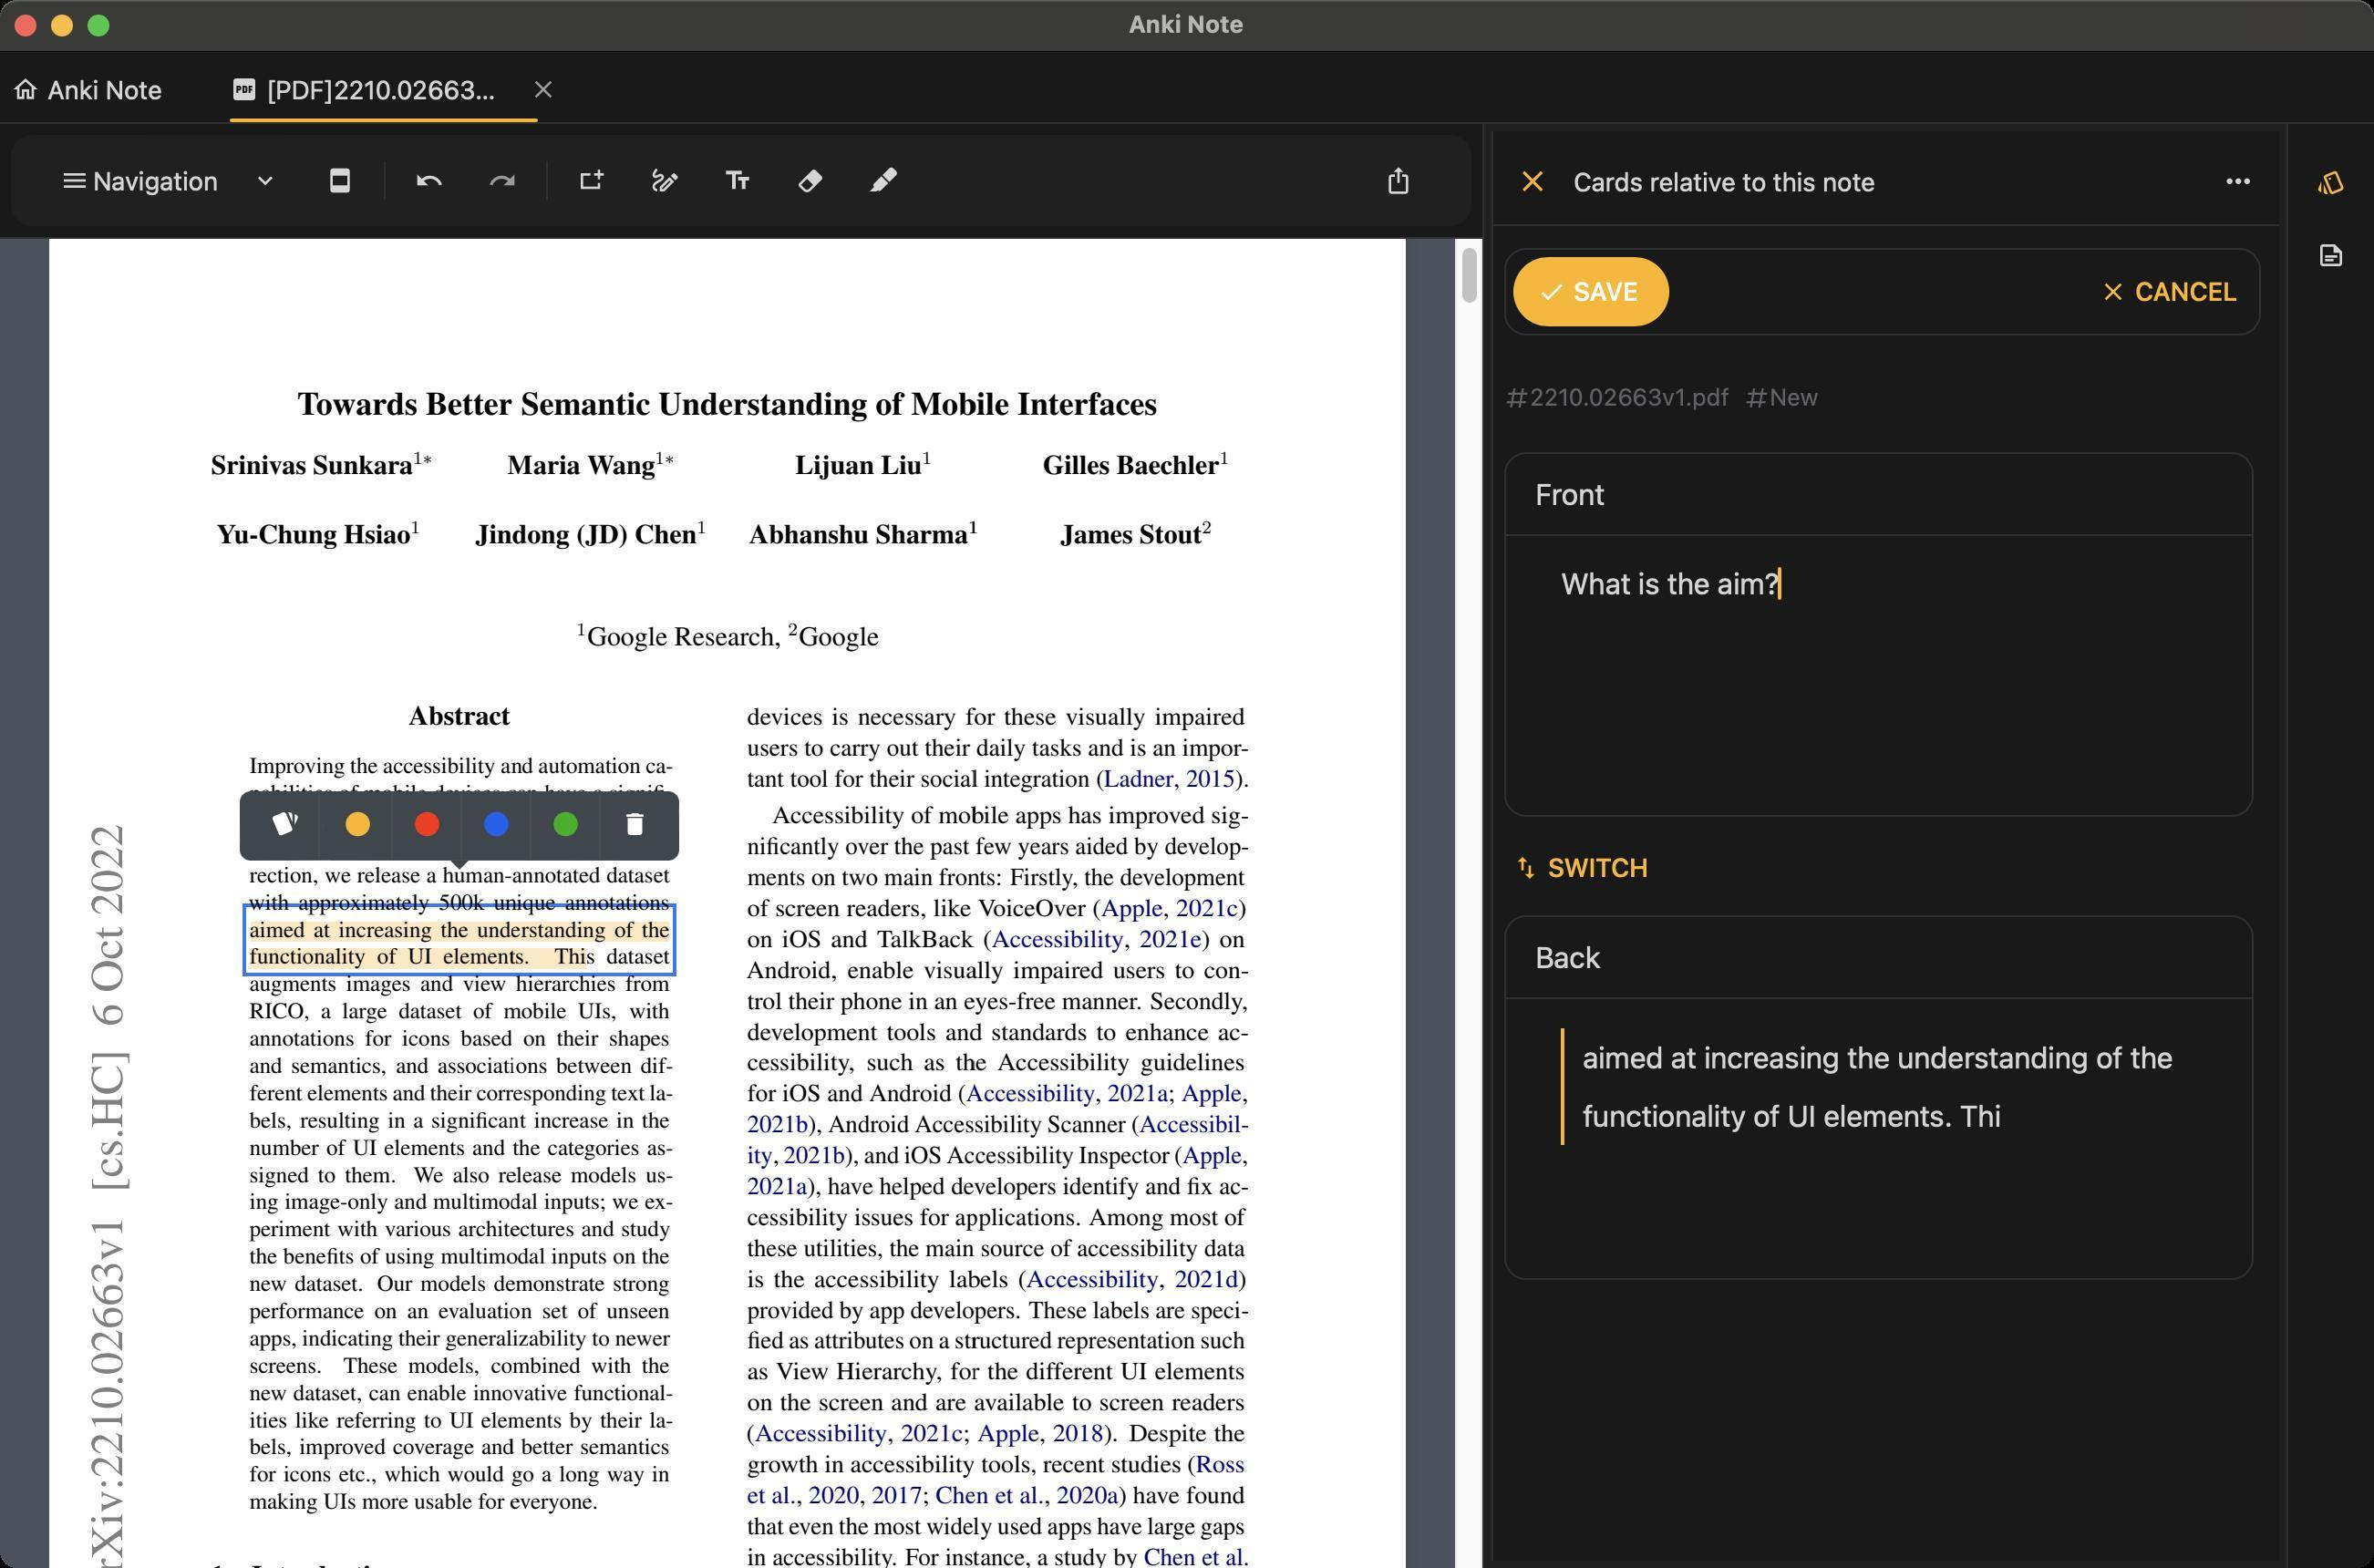
Accessibility tree:
{"name": "Anki_Note", "role": "AXWindow", "description": null, "role_description": "standard window", "value": null, "position": "233.00;83.00", "size": "1302;860", "children": [{"name": null, "role": "AXGroup", "description": null, "role_description": "group", "value": null, "position": "0.00;0.00", "size": "1302;860", "children": [{"name": null, "role": "AXGroup", "description": null, "role_description": "group", "value": null, "position": "0.00;28.00", "size": "1302;832", "children": [{"name": null, "role": "AXGroup", "description": null, "role_description": "group", "value": null, "position": "0.00;28.00", "size": "1302;832", "children": [{"name": "", "role": "AXScrollArea", "description": "", "role_description": "scroll area", "value": "", "position": "0.00;28.00", "size": "1302;832", "children": [{"name": "", "role": "AXWebArea", "description": "Tea Note", "role_description": "HTML content", "value": "", "position": "0.00;28.00", "size": "1302;832", "children": [{"name": "", "role": "AXStaticText", "description": "", "role_description": "text", "value": "home", "position": "6.00;41.00", "size": "16;16", "children": []}, {"name": "", "role": "AXGroup", "description": "", "role_description": "group", "value": "", "position": "26.00;38.00", "size": "63;22", "children": [{"name": "", "role": "AXStaticText", "description": "", "role_description": "text", "value": "Anki Note", "position": "26.00;40.00", "size": "63;18", "children": []}]}, {"name": "", "role": "AXGroup", "description": "", "role_description": "group", "value": "", "position": "6.00;65.00", "size": "97;2", "children": []}, {"name": "", "role": "AXStaticText", "description": "", "role_description": "text", "value": null, "position": "126.00;41.00", "size": "16;16", "children": []}, {"name": "", "role": "AXGroup", "description": "", "role_description": "group", "value": "", "position": "146.00;38.00", "size": "130;22", "children": [{"name": "", "role": "AXStaticText", "description": "", "role_description": "text", "value": "[PDF]2210.02663v1.pdf", "position": "146.00;40.00", "size": "125;18", "children": []}]}, {"name": "", "role": "AXGroup", "description": "", "role_description": "group", "value": "", "position": "282.00;31.00", "size": "32;36", "children": [{"name": "", "role": "AXStaticText", "description": "", "role_description": "text", "value": "close", "position": "290.00;41.00", "size": "16;16", "children": []}]}, {"name": "", "role": "AXGroup", "description": "", "role_description": "group", "value": "", "position": "126.00;65.00", "size": "169;2", "children": []}, {"name": "", "role": "AXStaticText", "description": "", "role_description": "text", "value": "menu", "position": "33.00;91.00", "size": "16;16", "children": []}, {"name": "", "role": "AXStaticText", "description": "", "role_description": "text", "value": "Navigation", "position": "51.00;90.00", "size": "69;18", "children": []}, {"name": "", "role": "AXStaticText", "description": "", "role_description": "text", "value": "expand_more", "position": "137.00;91.00", "size": "17;16", "children": []}, {"name": "", "role": "AXGroup", "description": "", "role_description": "group", "value": "", "position": "170.00;83.00", "size": "33;32", "children": [{"name": "", "role": "AXStaticText", "description": "", "role_description": "text", "value": null, "position": "178.00;91.00", "size": "17;16", "children": []}]}, {"name": "", "role": "AXStaticText", "description": "", "role_description": "text", "value": "|", "position": "209.00;90.00", "size": "4;18", "children": []}, {"name": "", "role": "AXStaticText", "description": "", "role_description": "text", "value": "undo", "position": "227.00;91.00", "size": "17;16", "children": []}, {"name": "", "role": "AXStaticText", "description": "", "role_description": "text", "value": "redo", "position": "267.00;91.00", "size": "17;16", "children": []}, {"name": "", "role": "AXStaticText", "description": "", "role_description": "text", "value": "|", "position": "298.00;90.00", "size": "4;18", "children": []}, {"name": "", "role": "AXStaticText", "description": "", "role_description": "text", "value": null, "position": "316.00;91.00", "size": "17;16", "children": []}, {"name": "", "role": "AXStaticText", "description": "", "role_description": "text", "value": "draw", "position": "356.00;91.00", "size": "17;16", "children": []}, {"name": "", "role": "AXStaticText", "description": "", "role_description": "text", "value": "text_fields", "position": "396.00;91.00", "size": "17;16", "children": []}, {"name": "", "role": "AXStaticText", "description": "", "role_description": "text", "value": null, "position": "436.00;91.00", "size": "17;16", "children": []}, {"name": "", "role": "AXStaticText", "description": "", "role_description": "text", "value": null, "position": "476.00;91.00", "size": "17;16", "children": []}, {"name": "", "role": "AXGroup", "description": "", "role_description": "group", "value": "", "position": "751.00;83.00", "size": "32;32", "children": [{"name": "", "role": "AXStaticText", "description": "", "role_description": "text", "value": null, "position": "759.00;91.00", "size": "16;16", "children": []}]}, {"name": "", "role": "AXScrollArea", "description": "", "role_description": "scroll area", "value": "", "position": "0.00;131.00", "size": "813;729", "children": [{"name": "", "role": "AXWebArea", "description": "PSPDFKit", "role_description": "HTML content", "value": "", "position": "0.00;131.00", "size": "813;729", "children": [{"name": "", "role": "AXGroup", "description": "", "role_description": "Document viewport", "value": "", "position": "0.00;131.00", "size": "813;729", "children": [{"name": "", "role": "AXGroup", "description": "", "role_description": "group", "value": "", "position": "54.00;138.00", "size": "744;6439", "children": [{"name": "", "role": "AXGroup", "description": "", "role_description": "group", "value": "", "position": "27.00;118.00", "size": "771;1073", "children": [{"name": "", "role": "AXGroup", "description": "Page 1", "role_description": "group", "value": "", "position": "27.00;118.00", "size": "744;1053", "children": []}, {"name": "", "role": "AXGroup", "description": "", "role_description": "group", "value": "", "position": "60.00;143.00", "size": "745;1052", "children": []}, {"name": "", "role": "AXGroup", "description": "", "role_description": "group", "value": "", "position": "40.00;128.00", "size": "492;637", "children": []}, {"name": "", "role": "AXGroup", "description": "", "role_description": "group", "value": "", "position": "0.00;131.00", "size": "0;0", "children": []}, {"name": "", "role": "AXStaticText", "description": "", "role_description": "text", "value": "Towards Better Semantic Understanding of Mobile Interfaces Srinivas Sunkara1∗ Maria Wang1∗ Lijuan Liu1 Gilles Baechler1 Yu-Chung Hsiao1 Jindong (JD) Chen1 Abhanshu Sharma1 James Stout2 1Google Research, 2Google Abstract Improving the accessibility and automation ca- pabilities of mobile devices can have a signifi- cant positive impact on the daily lives of count- less users. To stimulate research in this di- rection, we release a human-annotated dataset with approximately 500k unique annotations aimed at increasing the understanding of the functionality of UI elements. This dataset augments images and view hierarchies from RICO, a large dataset of mobile UIs, with annotations for icons based on their shapes and semantics, and associations between dif- ferent elements and their corresponding text la- bels, resulting in a significant increase in the number of UI elements and the categories as- signed to them. We also release models us- ing image-only and multimodal inputs; we ex- periment with various architectures and study the benefits of using multimodal inputs on the new dataset. Our models demonstrate strong performance on an evaluation set of unseen apps, indicating their generalizability to newer screens. These models, combined with the new dataset, can enable innovative functional- ities like referring to UI elements by their la- bels, improved coverage and better semantics for icons etc., which would go a long way in making UIs more usable for everyone. 1 Introduction Mobile devices like phones and tablets have be- come ubiquitous and indispensable to carry out our daily activities. It is not an exaggeration to say that usage of mobile devices is becoming a re- quirement for full participation in society. Recent reports from the WHO and others (Organization, 2021; Peter Ackland and Bourne, 2017) estimate that around 2.2 billion people across the world have some form of vision impairment, out of which 36 million people are blind. Accessibility of mobile *Equal contribution, correspondence: {srini- vasksun,mariawang}@google.com devices is necessary for these visually impaired users to carry out their daily tasks and is an impor- tant tool for their social integration (Ladner, 2015). Accessibility of mobile apps has improved sig- nificantly over the past few years aided by develop- ments on two main fronts: Firstly, the development of screen readers, like VoiceOver (Apple, 2021c) on iOS and TalkBack (Accessibility, 2021e) on Android, enable visually impaired users to con- trol their phone in an eyes-free manner. Secondly, development tools and standards to enhance ac- cessibility, such as the Accessibility guidelines for iOS and Android (Accessibility, 2021a; Apple, 2021b), Android Accessibility Scanner (Accessibil- ity, 2021b), and iOS Accessibility Inspector (Apple, 2021a), have helped developers identify and fix ac- cessibility issues for applications. Among most of these utilities, the main source of accessibility data is the accessibility labels (Accessibility, 2021d) provided by app developers. These labels are speci- fied as attributes on a structured representation such as View Hierarchy, for the different UI elements on the screen and are available to screen readers (Accessibility, 2021c; Apple, 2018). Despite the growth in accessibility tools, recent studies (Ross et al., 2020, 2017; Chen et al., 2020a) have found that even the most widely used apps have large gaps in accessibility. For instance, a study by Chen et al. (2020a) of more than 7k apps and 279k screens re- vealed that around 77% of the apps and 60% of the screens had at least one element without explicit labels. Similarly, Ross et al. (2020) found that, in a population of 10k apps, 53% of the Image Button elements were missing labels. In this paper, we attempt to encourage further research into improving mobile device accessibil- ity and increasing device automation by releasing an enhanced version of the RICO dataset (Deka et al., 2017) with high-quality human annotations aimed at semantic understanding of various UI el- ements. Firstly, following a study by Ross et al. arXiv:2210.02663v1 [cs.HC] 6 Oct 2022", "position": "27.00;118.00", "size": "930;1316", "children": []}, {"name": "", "role": "AXGroup", "description": "", "role_description": "group", "value": "", "position": "164.00;519.00", "size": "230;33", "children": [{"name": "", "role": "AXButton", "description": "Annotation: Text Highlight", "role_description": "button", "value": "", "position": "137.00;499.00", "size": "258;53", "children": []}]}, {"name": "", "role": "AXGroup", "description": "", "role_description": "group", "value": "", "position": "0.00;131.00", "size": "0;0", "children": []}, {"name": "", "role": "AXGroup", "description": "", "role_description": "group", "value": "", "position": "340.00;989.00", "size": "75;15", "children": [{"name": "", "role": "AXGroup", "description": "", "role_description": "group", "value": "", "position": "340.00;988.00", "size": "76;16", "children": [{"name": "", "role": "AXLink", "description": "#page=10", "role_description": "link", "value": "", "position": "313.00;968.00", "size": "76;16", "children": []}]}]}, {"name": "", "role": "AXGroup", "description": "", "role_description": "group", "value": "", "position": "141.00;1006.00", "size": "31;14", "children": [{"name": "", "role": "AXGroup", "description": "", "role_description": "group", "value": "", "position": "141.00;1005.00", "size": "31;15", "children": [{"name": "", "role": "AXLink", "description": "#page=10", "role_description": "link", "value": "", "position": "114.00;985.00", "size": "31;15", "children": []}]}]}, {"name": "", "role": "AXGroup", "description": "", "role_description": "group", "value": "", "position": "176.00;1006.00", "size": "151;14", "children": [{"name": "", "role": "AXGroup", "description": "", "role_description": "group", "value": "", "position": "176.00;1005.00", "size": "152;15", "children": [{"name": "", "role": "AXLink", "description": "#page=10", "role_description": "link", "value": "", "position": "149.00;985.00", "size": "152;15", "children": []}]}]}, {"name": "", "role": "AXGroup", "description": "", "role_description": "group", "value": "", "position": "331.00;1006.00", "size": "31;14", "children": [{"name": "", "role": "AXGroup", "description": "", "role_description": "group", "value": "", "position": "331.00;1005.00", "size": "32;15", "children": [{"name": "", "role": "AXLink", "description": "#page=10", "role_description": "link", "value": "", "position": "304.00;985.00", "size": "32;15", "children": []}]}]}, {"name": "", "role": "AXGroup", "description": "", "role_description": "group", "value": "", "position": "631.00;441.00", "size": "41;15", "children": [{"name": "", "role": "AXGroup", "description": "", "role_description": "group", "value": "", "position": "631.00;440.00", "size": "41;16", "children": [{"name": "", "role": "AXLink", "description": "#page=9", "role_description": "link", "value": "", "position": "604.00;420.00", "size": "41;16", "children": []}]}]}, {"name": "", "role": "AXGroup", "description": "", "role_description": "group", "value": "", "position": "676.00;441.00", "size": "30;15", "children": [{"name": "", "role": "AXGroup", "description": "", "role_description": "group", "value": "", "position": "675.00;440.00", "size": "31;16", "children": [{"name": "", "role": "AXLink", "description": "#page=9", "role_description": "link", "value": "", "position": "648.00;420.00", "size": "31;16", "children": []}]}]}, {"name": "", "role": "AXGroup", "description": "", "role_description": "group", "value": "", "position": "629.00;512.00", "size": "37;15", "children": [{"name": "", "role": "AXGroup", "description": "", "role_description": "group", "value": "", "position": "629.00;512.00", "size": "37;15", "children": [{"name": "", "role": "AXLink", "description": "#page=8", "role_description": "link", "value": "", "position": "602.00;492.00", "size": "37;15", "children": []}]}]}, {"name": "", "role": "AXGroup", "description": "", "role_description": "group", "value": "", "position": "670.00;512.00", "size": "37;15", "children": [{"name": "", "role": "AXGroup", "description": "", "role_description": "group", "value": "", "position": "670.00;512.00", "size": "38;15", "children": [{"name": "", "role": "AXLink", "description": "#page=8", "role_description": "link", "value": "", "position": "643.00;492.00", "size": "38;15", "children": []}]}]}, {"name": "", "role": "AXGroup", "description": "", "role_description": "group", "value": "", "position": "569.00;529.00", "size": "76;15", "children": [{"name": "", "role": "AXGroup", "description": "", "role_description": "group", "value": "", "position": "569.00;528.00", "size": "76;16", "children": [{"name": "", "role": "AXLink", "description": "#page=8", "role_description": "link", "value": "", "position": "542.00;508.00", "size": "76;16", "children": []}]}]}, {"name": "", "role": "AXGroup", "description": "", "role_description": "group", "value": "", "position": "650.00;529.00", "size": "37;15", "children": [{"name": "", "role": "AXGroup", "description": "", "role_description": "group", "value": "", "position": "650.00;528.00", "size": "38;16", "children": [{"name": "", "role": "AXLink", "description": "#page=8", "role_description": "link", "value": "", "position": "623.00;508.00", "size": "38;16", "children": []}]}]}, {"name": "", "role": "AXGroup", "description": "", "role_description": "group", "value": "", "position": "555.00;613.00", "size": "74;16", "children": [{"name": "", "role": "AXGroup", "description": "", "role_description": "group", "value": "", "position": "555.00;613.00", "size": "74;16", "children": [{"name": "", "role": "AXLink", "description": "#page=8", "role_description": "link", "value": "", "position": "528.00;593.00", "size": "74;16", "children": []}]}]}, {"name": "", "role": "AXGroup", "description": "", "role_description": "group", "value": "", "position": "633.00;613.00", "size": "36;16", "children": [{"name": "", "role": "AXGroup", "description": "", "role_description": "group", "value": "", "position": "633.00;613.00", "size": "36;16", "children": [{"name": "", "role": "AXLink", "description": "#page=8", "role_description": "link", "value": "", "position": "606.00;593.00", "size": "36;16", "children": []}]}]}, {"name": "", "role": "AXGroup", "description": "", "role_description": "group", "value": "", "position": "673.00;613.00", "size": "36;16", "children": [{"name": "", "role": "AXGroup", "description": "", "role_description": "group", "value": "", "position": "673.00;613.00", "size": "36;16", "children": [{"name": "", "role": "AXLink", "description": "#page=8", "role_description": "link", "value": "", "position": "646.00;593.00", "size": "36;16", "children": []}]}]}, {"name": "", "role": "AXGroup", "description": "", "role_description": "group", "value": "", "position": "435.00;630.00", "size": "37;16", "children": [{"name": "", "role": "AXGroup", "description": "", "role_description": "group", "value": "", "position": "435.00;630.00", "size": "37;16", "children": [{"name": "", "role": "AXLink", "description": "#page=8", "role_description": "link", "value": "", "position": "408.00;610.00", "size": "37;16", "children": []}]}]}, {"name": "", "role": "AXGroup", "description": "", "role_description": "group", "value": "", "position": "650.00;630.00", "size": "61;16", "children": [{"name": "", "role": "AXGroup", "description": "", "role_description": "group", "value": "", "position": "650.00;630.00", "size": "61;16", "children": [{"name": "", "role": "AXLink", "description": "#page=8", "role_description": "link", "value": "", "position": "623.00;610.00", "size": "61;16", "children": []}]}]}, {"name": "", "role": "AXGroup", "description": "", "role_description": "group", "value": "", "position": "435.00;647.00", "size": "17;15", "children": [{"name": "", "role": "AXGroup", "description": "", "role_description": "group", "value": "", "position": "435.00;647.00", "size": "17;15", "children": [{"name": "", "role": "AXLink", "description": "#page=8", "role_description": "link", "value": "", "position": "408.00;627.00", "size": "17;15", "children": []}]}]}, {"name": "", "role": "AXGroup", "description": "", "role_description": "group", "value": "", "position": "455.00;647.00", "size": "37;15", "children": [{"name": "", "role": "AXGroup", "description": "", "role_description": "group", "value": "", "position": "455.00;647.00", "size": "37;15", "children": [{"name": "", "role": "AXLink", "description": "#page=8", "role_description": "link", "value": "", "position": "428.00;627.00", "size": "37;15", "children": []}]}]}, {"name": "", "role": "AXGroup", "description": "", "role_description": "group", "value": "", "position": "674.00;647.00", "size": "35;15", "children": [{"name": "", "role": "AXGroup", "description": "", "role_description": "group", "value": "", "position": "673.00;647.00", "size": "36;15", "children": [{"name": "", "role": "AXLink", "description": "#page=8", "role_description": "link", "value": "", "position": "646.00;627.00", "size": "36;15", "children": []}]}]}, {"name": "", "role": "AXGroup", "description": "", "role_description": "group", "value": "", "position": "435.00;664.00", "size": "36;15", "children": [{"name": "", "role": "AXGroup", "description": "", "role_description": "group", "value": "", "position": "435.00;664.00", "size": "36;15", "children": [{"name": "", "role": "AXLink", "description": "#page=8", "role_description": "link", "value": "", "position": "408.00;644.00", "size": "36;15", "children": []}]}]}, {"name": "", "role": "AXGroup", "description": "", "role_description": "group", "value": "", "position": "588.00;715.00", "size": "76;15", "children": [{"name": "", "role": "AXGroup", "description": "", "role_description": "group", "value": "", "position": "588.00;715.00", "size": "76;15", "children": [{"name": "", "role": "AXLink", "description": "#page=8", "role_description": "link", "value": "", "position": "561.00;695.00", "size": "76;15", "children": []}]}]}, {"name": "", "role": "AXGroup", "description": "", "role_description": "group", "value": "", "position": "670.00;715.00", "size": "37;15", "children": [{"name": "", "role": "AXGroup", "description": "", "role_description": "group", "value": "", "position": "669.00;715.00", "size": "39;15", "children": [{"name": "", "role": "AXLink", "description": "#page=8", "role_description": "link", "value": "", "position": "642.00;695.00", "size": "39;15", "children": []}]}]}, {"name": "", "role": "AXGroup", "description": "", "role_description": "group", "value": "", "position": "439.00;800.00", "size": "76;15", "children": [{"name": "", "role": "AXGroup", "description": "", "role_description": "group", "value": "", "position": "439.00;799.00", "size": "76;16", "children": [{"name": "", "role": "AXLink", "description": "#page=8", "role_description": "link", "value": "", "position": "412.00;779.00", "size": "76;16", "children": []}]}]}, {"name": "", "role": "AXGroup", "description": "", "role_description": "group", "value": "", "position": "519.00;800.00", "size": "37;15", "children": [{"name": "", "role": "AXGroup", "description": "", "role_description": "group", "value": "", "position": "519.00;799.00", "size": "38;16", "children": [{"name": "", "role": "AXLink", "description": "#page=8", "role_description": "link", "value": "", "position": "492.00;779.00", "size": "38;16", "children": []}]}]}, {"name": "", "role": "AXGroup", "description": "", "role_description": "group", "value": "", "position": "561.00;800.00", "size": "37;15", "children": [{"name": "", "role": "AXGroup", "description": "", "role_description": "group", "value": "", "position": "561.00;799.00", "size": "38;16", "children": [{"name": "", "role": "AXLink", "description": "#page=8", "role_description": "link", "value": "", "position": "534.00;779.00", "size": "38;16", "children": []}]}]}, {"name": "", "role": "AXGroup", "description": "", "role_description": "group", "value": "", "position": "603.00;800.00", "size": "31;15", "children": [{"name": "", "role": "AXGroup", "description": "", "role_description": "group", "value": "", "position": "602.00;799.00", "size": "32;16", "children": [{"name": "", "role": "AXLink", "description": "#page=8", "role_description": "link", "value": "", "position": "575.00;779.00", "size": "32;16", "children": []}]}]}, {"name": "", "role": "AXGroup", "description": "", "role_description": "group", "value": "", "position": "681.00;817.00", "size": "30;15", "children": [{"name": "", "role": "AXGroup", "description": "", "role_description": "group", "value": "", "position": "681.00;816.00", "size": "30;16", "children": [{"name": "", "role": "AXLink", "description": "#page=10", "role_description": "link", "value": "", "position": "654.00;796.00", "size": "30;16", "children": []}]}]}, {"name": "", "role": "AXGroup", "description": "", "role_description": "group", "value": "", "position": "435.00;834.00", "size": "30;14", "children": [{"name": "", "role": "AXGroup", "description": "", "role_description": "group", "value": "", "position": "435.00;833.00", "size": "30;15", "children": [{"name": "", "role": "AXLink", "description": "#page=10", "role_description": "link", "value": "", "position": "408.00;813.00", "size": "30;15", "children": []}]}]}, {"name": "", "role": "AXGroup", "description": "", "role_description": "group", "value": "", "position": "469.00;834.00", "size": "31;14", "children": [{"name": "", "role": "AXGroup", "description": "", "role_description": "group", "value": "", "position": "469.00;833.00", "size": "31;15", "children": [{"name": "", "role": "AXLink", "description": "#page=10", "role_description": "link", "value": "", "position": "442.00;813.00", "size": "31;15", "children": []}]}]}, {"name": "", "role": "AXGroup", "description": "", "role_description": "group", "value": "", "position": "503.00;834.00", "size": "31;14", "children": [{"name": "", "role": "AXGroup", "description": "", "role_description": "group", "value": "", "position": "503.00;833.00", "size": "31;15", "children": [{"name": "", "role": "AXLink", "description": "#page=10", "role_description": "link", "value": "", "position": "476.00;813.00", "size": "31;15", "children": []}]}]}, {"name": "", "role": "AXGroup", "description": "", "role_description": "group", "value": "", "position": "538.00;834.00", "size": "63;14", "children": [{"name": "", "role": "AXGroup", "description": "", "role_description": "group", "value": "", "position": "538.00;833.00", "size": "63;15", "children": [{"name": "", "role": "AXLink", "description": "#page=8", "role_description": "link", "value": "", "position": "511.00;813.00", "size": "63;15", "children": []}]}]}, {"name": "", "role": "AXGroup", "description": "", "role_description": "group", "value": "", "position": "605.00;834.00", "size": "37;14", "children": [{"name": "", "role": "AXGroup", "description": "", "role_description": "group", "value": "", "position": "605.00;833.00", "size": "37;15", "children": [{"name": "", "role": "AXLink", "description": "#page=8", "role_description": "link", "value": "", "position": "578.00;813.00", "size": "37;15", "children": []}]}]}, {"name": "", "role": "AXGroup", "description": "", "role_description": "group", "value": "", "position": "653.00;867.00", "size": "60;16", "children": [{"name": "", "role": "AXGroup", "description": "", "role_description": "group", "value": "", "position": "652.00;867.00", "size": "61;16", "children": [{"name": "", "role": "AXLink", "description": "#page=8", "role_description": "link", "value": "", "position": "625.00;847.00", "size": "61;16", "children": []}]}]}, {"name": "", "role": "AXGroup", "description": "", "role_description": "group", "value": "", "position": "439.00;884.00", "size": "36;16", "children": [{"name": "", "role": "AXGroup", "description": "", "role_description": "group", "value": "", "position": "439.00;884.00", "size": "36;16", "children": [{"name": "", "role": "AXLink", "description": "#page=8", "role_description": "link", "value": "", "position": "412.00;864.00", "size": "36;16", "children": []}]}]}, {"name": "", "role": "AXGroup", "description": "", "role_description": "group", "value": "", "position": "529.00;935.00", "size": "59;15", "children": [{"name": "", "role": "AXGroup", "description": "", "role_description": "group", "value": "", "position": "529.00;935.00", "size": "59;15", "children": [{"name": "", "role": "AXLink", "description": "#page=10", "role_description": "link", "value": "", "position": "502.00;915.00", "size": "59;15", "children": []}]}]}, {"name": "", "role": "AXGroup", "description": "", "role_description": "group", "value": "", "position": "593.00;935.00", "size": "29;15", "children": [{"name": "", "role": "AXGroup", "description": "", "role_description": "group", "value": "", "position": "592.00;935.00", "size": "30;15", "children": [{"name": "", "role": "AXLink", "description": "#page=10", "role_description": "link", "value": "", "position": "565.00;915.00", "size": "30;15", "children": []}]}]}, {"name": "", "role": "AXGroup", "description": "", "role_description": "group", "value": "", "position": "679.00;1040.00", "size": "32;15", "children": [{"name": "", "role": "AXGroup", "description": "", "role_description": "group", "value": "", "position": "678.00;1040.00", "size": "33;15", "children": [{"name": "", "role": "AXLink", "description": "#page=8", "role_description": "link", "value": "", "position": "651.00;1020.00", "size": "33;15", "children": []}]}]}, {"name": "", "role": "AXGroup", "description": "", "role_description": "group", "value": "", "position": "435.00;1057.00", "size": "30;15", "children": [{"name": "", "role": "AXGroup", "description": "", "role_description": "group", "value": "", "position": "435.00;1057.00", "size": "30;15", "children": [{"name": "", "role": "AXLink", "description": "#page=8", "role_description": "link", "value": "", "position": "408.00;1037.00", "size": "30;15", "children": []}]}]}, {"name": "", "role": "AXGroup", "description": "", "role_description": "group", "value": "", "position": "469.00;1057.00", "size": "30;15", "children": [{"name": "", "role": "AXGroup", "description": "", "role_description": "group", "value": "", "position": "469.00;1057.00", "size": "31;15", "children": [{"name": "", "role": "AXLink", "description": "#page=8", "role_description": "link", "value": "", "position": "442.00;1037.00", "size": "31;15", "children": []}]}]}, {"name": "", "role": "AXGroup", "description": "", "role_description": "group", "value": "", "position": "651.00;1091.00", "size": "62;15", "children": [{"name": "", "role": "AXGroup", "description": "", "role_description": "group", "value": "", "position": "651.00;1091.00", "size": "63;15", "children": [{"name": "", "role": "AXLink", "description": "#page=10", "role_description": "link", "value": "", "position": "624.00;1071.00", "size": "63;15", "children": []}]}]}]}, {"name": "", "role": "AXGroup", "description": "", "role_description": "group", "value": "", "position": "27.00;1195.00", "size": "771;1073", "children": [{"name": "", "role": "AXGroup", "description": "Page 2", "role_description": "group", "value": "", "position": "27.00;1195.00", "size": "744;1053", "children": []}, {"name": "", "role": "AXGroup", "description": "", "role_description": "group", "value": "", "position": "60.00;1220.00", "size": "745;1052", "children": []}]}, {"name": "", "role": "AXGroup", "description": "", "role_description": "group", "value": "", "position": "27.00;2272.00", "size": "771;1074", "children": [{"name": "", "role": "AXGroup", "description": "Page 3", "role_description": "group", "value": "", "position": "27.00;2272.00", "size": "744;1054", "children": []}, {"name": "", "role": "AXGroup", "description": "", "role_description": "group", "value": "", "position": "60.00;2297.00", "size": "745;1052", "children": []}]}, {"name": "", "role": "AXGroup", "description": "", "role_description": "group", "value": "", "position": "27.00;3350.00", "size": "771;1073", "children": [{"name": "", "role": "AXGroup", "description": "Page 4", "role_description": "group", "value": "", "position": "27.00;3350.00", "size": "744;1053", "children": []}, {"name": "", "role": "AXGroup", "description": "", "role_description": "group", "value": "", "position": "60.00;3375.00", "size": "745;1052", "children": []}]}, {"name": "", "role": "AXGroup", "description": "", "role_description": "group", "value": "", "position": "27.00;4427.00", "size": "771;1073", "children": [{"name": "", "role": "AXGroup", "description": "Page 5", "role_description": "group", "value": "", "position": "27.00;4427.00", "size": "744;1053", "children": []}, {"name": "", "role": "AXGroup", "description": "", "role_description": "group", "value": "", "position": "60.00;4452.00", "size": "745;1052", "children": []}]}, {"name": "", "role": "AXGroup", "description": "", "role_description": "group", "value": "", "position": "27.00;5504.00", "size": "771;1074", "children": [{"name": "", "role": "AXGroup", "description": "Page 6", "role_description": "group", "value": "", "position": "27.00;5504.00", "size": "744;1054", "children": []}, {"name": "", "role": "AXGroup", "description": "", "role_description": "group", "value": "", "position": "60.00;5529.00", "size": "745;1053", "children": []}]}]}, {"name": "", "role": "AXGroup", "description": "", "role_description": "group", "value": "", "position": "131.00;433.00", "size": "242;77", "children": [{"name": "", "role": "AXGroup", "description": "", "role_description": "group", "value": "", "position": "246.00;471.00", "size": "11;6", "children": []}, {"name": "", "role": "AXToolbar", "description": "", "role_description": "toolbar", "value": "", "position": "131.00;433.00", "size": "242;39", "children": [{"name": "", "role": "AXGroup", "description": "", "role_description": "group", "value": "", "position": "138.00;434.00", "size": "37;37", "children": [{"name": "", "role": "AXStaticText", "description": "", "role_description": "text", "value": null, "position": "148.00;443.00", "size": "17;17", "children": []}]}, {"name": "", "role": "AXGroup", "description": "", "role_description": "group", "value": "", "position": "0.00;131.00", "size": "0;0", "children": []}, {"name": "", "role": "AXGroup", "description": "", "role_description": "group", "value": "", "position": "178.00;434.00", "size": "37;37", "children": [{"name": "", "role": "AXStaticText", "description": "", "role_description": "text", "value": null, "position": "188.00;443.00", "size": "17;17", "children": []}]}, {"name": "", "role": "AXGroup", "description": "", "role_description": "group", "value": "", "position": "216.00;434.00", "size": "37;37", "children": [{"name": "", "role": "AXStaticText", "description": "", "role_description": "text", "value": null, "position": "226.00;443.00", "size": "17;17", "children": []}]}, {"name": "", "role": "AXGroup", "description": "", "role_description": "group", "value": "", "position": "254.00;434.00", "size": "37;37", "children": [{"name": "", "role": "AXStaticText", "description": "", "role_description": "text", "value": null, "position": "264.00;443.00", "size": "17;17", "children": []}]}, {"name": "", "role": "AXGroup", "description": "", "role_description": "group", "value": "", "position": "292.00;434.00", "size": "37;37", "children": [{"name": "", "role": "AXStaticText", "description": "", "role_description": "text", "value": null, "position": "302.00;443.00", "size": "17;17", "children": []}]}, {"name": "", "role": "AXGroup", "description": "", "role_description": "group", "value": "", "position": "330.00;434.00", "size": "37;37", "children": [{"name": "", "role": "AXStaticText", "description": "", "role_description": "text", "value": null, "position": "340.00;443.00", "size": "17;17", "children": []}]}]}]}, {"name": "", "role": "AXGroup", "description": "", "role_description": "group", "value": "", "position": "0.00;131.00", "size": "0;0", "children": []}]}, {"name": "", "role": "AXGroup", "description": "", "role_description": "application status", "value": "", "position": "-1.00;130.00", "size": "1;1", "children": []}]}]}, {"name": "", "role": "AXGroup", "description": "", "role_description": "group", "value": "", "position": "814.00;68.00", "size": "488;792", "children": [{"name": "close", "role": "AXButton", "description": "", "role_description": "button", "value": "", "position": "823.00;81.00", "size": "36;37", "children": []}, {"name": "", "role": "AXGroup", "description": "", "role_description": "group", "value": "", "position": "863.00;89.00", "size": "166;21", "children": [{"name": "", "role": "AXStaticText", "description": "", "role_description": "text", "value": "Cards relative to this note", "position": "863.00;91.00", "size": "166;17", "children": []}]}, {"name": "more_horiz", "role": "AXButton", "description": "", "role_description": "button", "value": "", "position": "1210.00;81.00", "size": "36;37", "children": []}, {"name": "SAVE", "role": "AXButton", "description": "", "role_description": "button", "value": "", "position": "830.00;141.00", "size": "86;38", "children": []}, {"name": "CANCEL", "role": "AXButton", "description": "", "role_description": "button", "value": "", "position": "1147.00;142.00", "size": "89;36", "children": []}, {"name": "", "role": "AXStaticText", "description": "", "role_description": "text", "value": null, "position": "825.00;211.00", "size": "14;15", "children": []}, {"name": "", "role": "AXStaticText", "description": "", "role_description": "text", "value": "2210.02663v1.pdf", "position": "839.00;209.00", "size": "110;17", "children": []}, {"name": "", "role": "AXStaticText", "description": "", "role_description": "text", "value": null, "position": "956.00;211.00", "size": "15;15", "children": []}, {"name": "", "role": "AXStaticText", "description": "", "role_description": "text", "value": "New", "position": "970.00;209.00", "size": "28;17", "children": []}, {"name": "", "role": "AXGroup", "description": "", "role_description": "group", "value": "", "position": "826.00;249.00", "size": "409;45", "children": [{"name": "", "role": "AXStaticText", "description": "", "role_description": "text", "value": "Front", "position": "842.00;262.00", "size": "39;18", "children": []}]}, {"name": "", "role": "AXTextArea", "description": "", "role_description": "text entry area", "value": "What is the aim?\n\n", "position": "856.00;304.00", "size": "349;32", "children": [{"name": "", "role": "AXStaticText", "description": "", "role_description": "text", "value": "What is the aim?", "position": "856.00;311.00", "size": "120;18", "children": []}]}, {"name": "", "role": "AXGroup", "description": "", "role_description": "group", "value": "", "position": "828.00;304.00", "size": "24;24", "children": [{"name": "", "role": "AXStaticText", "description": "", "role_description": "text", "value": "drag_indicator", "position": "832.00;308.00", "size": "16;16", "children": []}]}, {"name": "", "role": "AXGroup", "description": "", "role_description": "group", "value": "", "position": "825.00;458.00", "size": "411;36", "children": [{"name": "SWITCH", "role": "AXButton", "description": "", "role_description": "button", "value": "", "position": "825.00;458.00", "size": "87;36", "children": []}]}, {"name": "", "role": "AXGroup", "description": "", "role_description": "group", "value": "", "position": "826.00;503.00", "size": "409;45", "children": [{"name": "", "role": "AXStaticText", "description": "", "role_description": "text", "value": "Back", "position": "842.00;516.00", "size": "36;18", "children": []}]}, {"name": "", "role": "AXTextArea", "description": "", "role_description": "text entry area", "value": "aimed at increasing the understanding of the\r\nfunctionality of UI elements. Thi\n\n\n\n", "position": "856.00;564.00", "size": "349;112", "children": [{"name": "", "role": "AXGroup", "description": "", "role_description": "group", "value": "", "position": "868.00;564.00", "size": "337;64", "children": [{"name": "", "role": "AXStaticText", "description": "", "role_description": "text", "value": "aimed at increasing the understanding of the\r\nfunctionality of UI elements. Thi", "position": "868.00;571.00", "size": "324;50", "children": []}]}, {"name": "", "role": "AXGroup", "description": "", "role_description": "group", "value": "", "position": "856.00;644.00", "size": "349;32", "children": []}]}, {"name": "", "role": "AXGroup", "description": "", "role_description": "group", "value": "", "position": "828.00;564.00", "size": "24;24", "children": [{"name": "", "role": "AXStaticText", "description": "", "role_description": "text", "value": "drag_indicator", "position": "832.00;568.00", "size": "16;16", "children": []}]}, {"name": "", "role": "AXStaticText", "description": "", "role_description": "text", "value": "style", "position": "1270.00;92.00", "size": "17;16", "children": []}, {"name": "", "role": "AXStaticText", "description": "", "role_description": "text", "value": null, "position": "1270.00;132.00", "size": "17;16", "children": []}, {"name": "", "role": "AXGroup", "description": "", "role_description": "group", "value": "", "position": "809.00;68.00", "size": "10;792", "children": []}]}, {"name": "", "role": "AXGroup", "description": "", "role_description": "group", "value": "", "position": "-1.00;859.00", "size": "1;1", "children": []}, {"name": "", "role": "AXGroup", "description": "", "role_description": "group", "value": "", "position": "-1.00;859.00", "size": "1;1", "children": []}, {"name": "", "role": "AXGroup", "description": "", "role_description": "group", "value": "", "position": "-1.00;859.00", "size": "1;1", "children": []}, {"name": "", "role": "AXGroup", "description": "", "role_description": "group", "value": "", "position": "-1.00;859.00", "size": "1;1", "children": []}, {"name": "", "role": "AXGroup", "description": "", "role_description": "group", "value": "", "position": "-993.00;865.00", "size": "284;765", "children": [{"name": "", "role": "AXGroup", "description": "", "role_description": "group", "value": "", "position": "-993.00;873.00", "size": "284;23", "children": [{"name": "", "role": "AXStaticText", "description": "", "role_description": "text", "value": "Basic", "position": "-978.00;876.00", "size": "34;17", "children": []}]}, {"name": "", "role": "AXGroup", "description": "", "role_description": "group", "value": "", "position": "-993.00;896.00", "size": "284;50", "children": [{"name": "", "role": "AXStaticText", "description": "", "role_description": "text", "value": "Text", "position": "-944.00;903.00", "size": "28;17", "children": []}, {"name": "", "role": "AXStaticText", "description": "", "role_description": "text", "value": "^ ⇧ 0", "position": "-762.00;903.00", "size": "38;17", "children": []}, {"name": "", "role": "AXGroup", "description": "", "role_description": "group", "value": "", "position": "-944.00;918.00", "size": "220;20", "children": [{"name": "", "role": "AXStaticText", "description": "", "role_description": "text", "value": "Insert Text…", "position": "-944.00;922.00", "size": "74;16", "children": []}]}]}, {"name": "", "role": "AXGroup", "description": "", "role_description": "group", "value": "", "position": "-993.00;945.00", "size": "284;50", "children": [{"name": "", "role": "AXStaticText", "description": "", "role_description": "text", "value": "Big heading", "position": "-944.00;952.00", "size": "75;17", "children": []}, {"name": "", "role": "AXStaticText", "description": "", "role_description": "text", "value": "^ ⇧ 1", "position": "-760.00;952.00", "size": "36;17", "children": []}, {"name": "", "role": "AXGroup", "description": "", "role_description": "group", "value": "", "position": "-944.00;967.00", "size": "220;20", "children": [{"name": "", "role": "AXStaticText", "description": "", "role_description": "text", "value": "# Insert Big Heading…", "position": "-944.00;971.00", "size": "132;16", "children": []}]}]}, {"name": "", "role": "AXGroup", "description": "", "role_description": "group", "value": "", "position": "-993.00;994.00", "size": "284;51", "children": [{"name": "", "role": "AXStaticText", "description": "", "role_description": "text", "value": "Medium heading", "position": "-944.00;1001.00", "size": "105;18", "children": []}, {"name": "", "role": "AXStaticText", "description": "", "role_description": "text", "value": "^ ⇧ 2", "position": "-762.00;1001.00", "size": "38;18", "children": []}, {"name": "", "role": "AXGroup", "description": "", "role_description": "group", "value": "", "position": "-944.00;1017.00", "size": "220;20", "children": [{"name": "", "role": "AXStaticText", "description": "", "role_description": "text", "value": "## Insert Medium Heading…", "position": "-944.00;1020.00", "size": "168;17", "children": []}]}]}, {"name": "", "role": "AXGroup", "description": "", "role_description": "group", "value": "", "position": "-993.00;1051.00", "size": "284;2", "children": [{"name": "", "role": "AXSplitter", "description": "", "role_description": "separator", "value": "", "position": "-993.00;1051.00", "size": "284;2", "children": []}]}, {"name": "", "role": "AXGroup", "description": "", "role_description": "group", "value": "", "position": "-993.00;1060.00", "size": "284;50", "children": [{"name": "", "role": "AXStaticText", "description": "", "role_description": "text", "value": "To-do list", "position": "-944.00;1067.00", "size": "61;17", "children": []}, {"name": "", "role": "AXStaticText", "description": "", "role_description": "text", "value": "^ ⇧ 7", "position": "-761.00;1067.00", "size": "37;17", "children": []}, {"name": "", "role": "AXGroup", "description": "", "role_description": "group", "value": "", "position": "-944.00;1082.00", "size": "220;20", "children": [{"name": "", "role": "AXStaticText", "description": "", "role_description": "text", "value": "[ ] Track tasks with a to-do list", "position": "-944.00;1086.00", "size": "180;16", "children": []}]}]}, {"name": "", "role": "AXGroup", "description": "", "role_description": "group", "value": "", "position": "-993.00;1109.00", "size": "284;51", "children": [{"name": "", "role": "AXStaticText", "description": "", "role_description": "text", "value": "Bulleted list", "position": "-944.00;1116.00", "size": "75;18", "children": []}, {"name": "", "role": "AXStaticText", "description": "", "role_description": "text", "value": "^ ⇧ 8", "position": "-762.00;1116.00", "size": "38;18", "children": []}, {"name": "", "role": "AXGroup", "description": "", "role_description": "group", "value": "", "position": "-944.00;1132.00", "size": "220;20", "children": [{"name": "", "role": "AXStaticText", "description": "", "role_description": "text", "value": "- Insert Bulleted list", "position": "-944.00;1135.00", "size": "117;17", "children": []}]}]}, {"name": "", "role": "AXGroup", "description": "", "role_description": "group", "value": "", "position": "-993.00;1159.00", "size": "284;50", "children": [{"name": "", "role": "AXStaticText", "description": "", "role_description": "text", "value": "Ordered list", "position": "-944.00;1166.00", "size": "75;17", "children": []}, {"name": "", "role": "AXStaticText", "description": "", "role_description": "text", "value": "^ ⇧ 9", "position": "-762.00;1166.00", "size": "38;17", "children": []}, {"name": "", "role": "AXGroup", "description": "", "role_description": "group", "value": "", "position": "-944.00;1181.00", "size": "220;20", "children": [{"name": "", "role": "AXStaticText", "description": "", "role_description": "text", "value": "1. Insert Ordered list", "position": "-944.00;1185.00", "size": "121;16", "children": []}]}]}, {"name": "", "role": "AXGroup", "description": "", "role_description": "group", "value": "", "position": "-993.00;1216.00", "size": "284;2", "children": [{"name": "", "role": "AXSplitter", "description": "", "role_description": "separator", "value": "", "position": "-993.00;1216.00", "size": "284;2", "children": []}]}, {"name": "", "role": "AXGroup", "description": "", "role_description": "group", "value": "", "position": "-993.00;1224.00", "size": "284;51", "children": [{"name": "", "role": "AXStaticText", "description": "", "role_description": "text", "value": "Block Quote", "position": "-944.00;1231.00", "size": "78;17", "children": []}, {"name": "", "role": "AXStaticText", "description": "", "role_description": "text", "value": "⌘ ]", "position": "-746.00;1231.00", "size": "22;17", "children": []}, {"name": "", "role": "AXGroup", "description": "", "role_description": "group", "value": "", "position": "-944.00;1247.00", "size": "220;20", "children": [{"name": "", "role": "AXStaticText", "description": "", "role_description": "text", "value": "> Insert Block Quote", "position": "-944.00;1250.00", "size": "122;17", "children": []}]}]}, {"name": "", "role": "AXGroup", "description": "", "role_description": "group", "value": "", "position": "-993.00;1274.00", "size": "284;23", "children": [{"name": "", "role": "AXStaticText", "description": "", "role_description": "text", "value": "Relations", "position": "-978.00;1276.00", "size": "57;18", "children": []}]}, {"name": "", "role": "AXGroup", "description": "", "role_description": "group", "value": "", "position": "-993.00;1296.00", "size": "284;51", "children": [{"name": "", "role": "AXStaticText", "description": "", "role_description": "text", "value": "Internal link", "position": "-944.00;1304.00", "size": "74;17", "children": []}, {"name": "", "role": "AXStaticText", "description": "", "role_description": "text", "value": "^ i", "position": "-740.00;1304.00", "size": "16;17", "children": []}, {"name": "", "role": "AXGroup", "description": "", "role_description": "group", "value": "", "position": "-944.00;1319.00", "size": "220;20", "children": [{"name": "", "role": "AXStaticText", "description": "", "role_description": "text", "value": "[[Add internal link to another note", "position": "-944.00;1323.00", "size": "200;16", "children": []}]}]}, {"name": "", "role": "AXGroup", "description": "", "role_description": "group", "value": "", "position": "-993.00;1346.00", "size": "284;50", "children": [{"name": "", "role": "AXStaticText", "description": "", "role_description": "text", "value": "Link", "position": "-944.00;1353.00", "size": "27;17", "children": []}, {"name": "", "role": "AXStaticText", "description": "", "role_description": "text", "value": "⌘ k", "position": "-748.00;1353.00", "size": "24;17", "children": []}, {"name": "", "role": "AXGroup", "description": "", "role_description": "group", "value": "", "position": "-944.00;1368.00", "size": "220;20", "children": [{"name": "", "role": "AXStaticText", "description": "", "role_description": "text", "value": "[](Add Link)", "position": "-944.00;1372.00", "size": "72;16", "children": []}]}]}, {"name": "", "role": "AXGroup", "description": "", "role_description": "group", "value": "", "position": "-993.00;1403.00", "size": "284;2", "children": [{"name": "", "role": "AXSplitter", "description": "", "role_description": "separator", "value": "", "position": "-993.00;1403.00", "size": "284;2", "children": []}]}, {"name": "", "role": "AXGroup", "description": "", "role_description": "group", "value": "", "position": "-993.00;1411.00", "size": "284;24", "children": [{"name": "", "role": "AXStaticText", "description": "", "role_description": "text", "value": "Media", "position": "-978.00;1414.00", "size": "39;17", "children": []}]}, {"name": "", "role": "AXGroup", "description": "", "role_description": "group", "value": "", "position": "-993.00;1434.00", "size": "284;51", "children": [{"name": "", "role": "AXStaticText", "description": "", "role_description": "text", "value": "Image", "position": "-944.00;1441.00", "size": "40;17", "children": []}, {"name": "", "role": "AXGroup", "description": "", "role_description": "group", "value": "", "position": "-944.00;1456.00", "size": "220;20", "children": [{"name": "", "role": "AXStaticText", "description": "", "role_description": "text", "value": "![](Insert a image)", "position": "-944.00;1460.00", "size": "108;16", "children": []}]}]}, {"name": "", "role": "AXGroup", "description": "", "role_description": "group", "value": "", "position": "-993.00;1484.00", "size": "284;50", "children": [{"name": "", "role": "AXStaticText", "description": "", "role_description": "text", "value": "File", "position": "-944.00;1491.00", "size": "23;17", "children": []}, {"name": "", "role": "AXGroup", "description": "", "role_description": "group", "value": "", "position": "-944.00;1506.00", "size": "220;20", "children": [{"name": "", "role": "AXStaticText", "description": "", "role_description": "text", "value": "![](Insert a file)", "position": "-944.00;1510.00", "size": "90;16", "children": []}]}]}, {"name": "", "role": "AXGroup", "description": "", "role_description": "group", "value": "", "position": "-993.00;1541.00", "size": "284;1", "children": [{"name": "", "role": "AXSplitter", "description": "", "role_description": "separator", "value": "", "position": "-993.00;1541.00", "size": "284;1", "children": []}]}, {"name": "", "role": "AXGroup", "description": "", "role_description": "group", "value": "", "position": "-993.00;1549.00", "size": "284;24", "children": [{"name": "", "role": "AXStaticText", "description": "", "role_description": "text", "value": "Advanced", "position": "-978.00;1552.00", "size": "62;17", "children": []}]}, {"name": "", "role": "AXGroup", "description": "", "role_description": "group", "value": "", "position": "-993.00;1572.00", "size": "284;50", "children": [{"name": "", "role": "AXStaticText", "description": "", "role_description": "text", "value": "Code", "position": "-944.00;1575.00", "size": "35;17", "children": []}, {"name": "", "role": "AXStaticText", "description": "", "role_description": "text", "value": "PRO", "position": "-760.00;1579.00", "size": "28;17", "children": []}, {"name": "", "role": "AXGroup", "description": "", "role_description": "group", "value": "", "position": "-944.00;1598.00", "size": "220;20", "children": [{"name": "", "role": "AXStaticText", "description": "", "role_description": "text", "value": "```Capture a code snippet```", "position": "-944.00;1602.00", "size": "175;16", "children": []}]}]}]}, {"name": "", "role": "AXGroup", "description": "", "role_description": "group", "value": "", "position": "-993.00;865.00", "size": "284;765", "children": [{"name": "", "role": "AXGroup", "description": "", "role_description": "group", "value": "", "position": "-993.00;873.00", "size": "284;23", "children": [{"name": "", "role": "AXStaticText", "description": "", "role_description": "text", "value": "Basic", "position": "-978.00;876.00", "size": "34;17", "children": []}]}, {"name": "", "role": "AXGroup", "description": "", "role_description": "group", "value": "", "position": "-993.00;896.00", "size": "284;50", "children": [{"name": "", "role": "AXStaticText", "description": "", "role_description": "text", "value": "Text", "position": "-944.00;903.00", "size": "28;17", "children": []}, {"name": "", "role": "AXStaticText", "description": "", "role_description": "text", "value": "^ ⇧ 0", "position": "-762.00;903.00", "size": "38;17", "children": []}, {"name": "", "role": "AXGroup", "description": "", "role_description": "group", "value": "", "position": "-944.00;918.00", "size": "220;20", "children": [{"name": "", "role": "AXStaticText", "description": "", "role_description": "text", "value": "Insert Text…", "position": "-944.00;922.00", "size": "74;16", "children": []}]}]}, {"name": "", "role": "AXGroup", "description": "", "role_description": "group", "value": "", "position": "-993.00;945.00", "size": "284;50", "children": [{"name": "", "role": "AXStaticText", "description": "", "role_description": "text", "value": "Big heading", "position": "-944.00;952.00", "size": "75;17", "children": []}, {"name": "", "role": "AXStaticText", "description": "", "role_description": "text", "value": "^ ⇧ 1", "position": "-760.00;952.00", "size": "36;17", "children": []}, {"name": "", "role": "AXGroup", "description": "", "role_description": "group", "value": "", "position": "-944.00;967.00", "size": "220;20", "children": [{"name": "", "role": "AXStaticText", "description": "", "role_description": "text", "value": "# Insert Big Heading…", "position": "-944.00;971.00", "size": "132;16", "children": []}]}]}, {"name": "", "role": "AXGroup", "description": "", "role_description": "group", "value": "", "position": "-993.00;994.00", "size": "284;51", "children": [{"name": "", "role": "AXStaticText", "description": "", "role_description": "text", "value": "Medium heading", "position": "-944.00;1001.00", "size": "105;18", "children": []}, {"name": "", "role": "AXStaticText", "description": "", "role_description": "text", "value": "^ ⇧ 2", "position": "-762.00;1001.00", "size": "38;18", "children": []}, {"name": "", "role": "AXGroup", "description": "", "role_description": "group", "value": "", "position": "-944.00;1017.00", "size": "220;20", "children": [{"name": "", "role": "AXStaticText", "description": "", "role_description": "text", "value": "## Insert Medium Heading…", "position": "-944.00;1020.00", "size": "168;17", "children": []}]}]}, {"name": "", "role": "AXGroup", "description": "", "role_description": "group", "value": "", "position": "-993.00;1051.00", "size": "284;2", "children": [{"name": "", "role": "AXSplitter", "description": "", "role_description": "separator", "value": "", "position": "-993.00;1051.00", "size": "284;2", "children": []}]}, {"name": "", "role": "AXGroup", "description": "", "role_description": "group", "value": "", "position": "-993.00;1060.00", "size": "284;50", "children": [{"name": "", "role": "AXStaticText", "description": "", "role_description": "text", "value": "To-do list", "position": "-944.00;1067.00", "size": "61;17", "children": []}, {"name": "", "role": "AXStaticText", "description": "", "role_description": "text", "value": "^ ⇧ 7", "position": "-761.00;1067.00", "size": "37;17", "children": []}, {"name": "", "role": "AXGroup", "description": "", "role_description": "group", "value": "", "position": "-944.00;1082.00", "size": "220;20", "children": [{"name": "", "role": "AXStaticText", "description": "", "role_description": "text", "value": "[ ] Track tasks with a to-do list", "position": "-944.00;1086.00", "size": "180;16", "children": []}]}]}, {"name": "", "role": "AXGroup", "description": "", "role_description": "group", "value": "", "position": "-993.00;1109.00", "size": "284;51", "children": [{"name": "", "role": "AXStaticText", "description": "", "role_description": "text", "value": "Bulleted list", "position": "-944.00;1116.00", "size": "75;18", "children": []}, {"name": "", "role": "AXStaticText", "description": "", "role_description": "text", "value": "^ ⇧ 8", "position": "-762.00;1116.00", "size": "38;18", "children": []}, {"name": "", "role": "AXGroup", "description": "", "role_description": "group", "value": "", "position": "-944.00;1132.00", "size": "220;20", "children": [{"name": "", "role": "AXStaticText", "description": "", "role_description": "text", "value": "- Insert Bulleted list", "position": "-944.00;1135.00", "size": "117;17", "children": []}]}]}, {"name": "", "role": "AXGroup", "description": "", "role_description": "group", "value": "", "position": "-993.00;1159.00", "size": "284;50", "children": [{"name": "", "role": "AXStaticText", "description": "", "role_description": "text", "value": "Ordered list", "position": "-944.00;1166.00", "size": "75;17", "children": []}, {"name": "", "role": "AXStaticText", "description": "", "role_description": "text", "value": "^ ⇧ 9", "position": "-762.00;1166.00", "size": "38;17", "children": []}, {"name": "", "role": "AXGroup", "description": "", "role_description": "group", "value": "", "position": "-944.00;1181.00", "size": "220;20", "children": [{"name": "", "role": "AXStaticText", "description": "", "role_description": "text", "value": "1. Insert Ordered list", "position": "-944.00;1185.00", "size": "121;16", "children": []}]}]}, {"name": "", "role": "AXGroup", "description": "", "role_description": "group", "value": "", "position": "-993.00;1216.00", "size": "284;2", "children": [{"name": "", "role": "AXSplitter", "description": "", "role_description": "separator", "value": "", "position": "-993.00;1216.00", "size": "284;2", "children": []}]}, {"name": "", "role": "AXGroup", "description": "", "role_description": "group", "value": "", "position": "-993.00;1224.00", "size": "284;51", "children": [{"name": "", "role": "AXStaticText", "description": "", "role_description": "text", "value": "Block Quote", "position": "-944.00;1231.00", "size": "78;17", "children": []}, {"name": "", "role": "AXStaticText", "description": "", "role_description": "text", "value": "⌘ ]", "position": "-746.00;1231.00", "size": "22;17", "children": []}, {"name": "", "role": "AXGroup", "description": "", "role_description": "group", "value": "", "position": "-944.00;1247.00", "size": "220;20", "children": [{"name": "", "role": "AXStaticText", "description": "", "role_description": "text", "value": "> Insert Block Quote", "position": "-944.00;1250.00", "size": "122;17", "children": []}]}]}, {"name": "", "role": "AXGroup", "description": "", "role_description": "group", "value": "", "position": "-993.00;1274.00", "size": "284;23", "children": [{"name": "", "role": "AXStaticText", "description": "", "role_description": "text", "value": "Relations", "position": "-978.00;1276.00", "size": "57;18", "children": []}]}, {"name": "", "role": "AXGroup", "description": "", "role_description": "group", "value": "", "position": "-993.00;1296.00", "size": "284;51", "children": [{"name": "", "role": "AXStaticText", "description": "", "role_description": "text", "value": "Internal link", "position": "-944.00;1304.00", "size": "74;17", "children": []}, {"name": "", "role": "AXStaticText", "description": "", "role_description": "text", "value": "^ i", "position": "-740.00;1304.00", "size": "16;17", "children": []}, {"name": "", "role": "AXGroup", "description": "", "role_description": "group", "value": "", "position": "-944.00;1319.00", "size": "220;20", "children": [{"name": "", "role": "AXStaticText", "description": "", "role_description": "text", "value": "[[Add internal link to another note", "position": "-944.00;1323.00", "size": "200;16", "children": []}]}]}, {"name": "", "role": "AXGroup", "description": "", "role_description": "group", "value": "", "position": "-993.00;1346.00", "size": "284;50", "children": [{"name": "", "role": "AXStaticText", "description": "", "role_description": "text", "value": "Link", "position": "-944.00;1353.00", "size": "27;17", "children": []}, {"name": "", "role": "AXStaticText", "description": "", "role_description": "text", "value": "⌘ k", "position": "-748.00;1353.00", "size": "24;17", "children": []}, {"name": "", "role": "AXGroup", "description": "", "role_description": "group", "value": "", "position": "-944.00;1368.00", "size": "220;20", "children": [{"name": "", "role": "AXStaticText", "description": "", "role_description": "text", "value": "[](Add Link)", "position": "-944.00;1372.00", "size": "72;16", "children": []}]}]}, {"name": "", "role": "AXGroup", "description": "", "role_description": "group", "value": "", "position": "-993.00;1403.00", "size": "284;2", "children": [{"name": "", "role": "AXSplitter", "description": "", "role_description": "separator", "value": "", "position": "-993.00;1403.00", "size": "284;2", "children": []}]}, {"name": "", "role": "AXGroup", "description": "", "role_description": "group", "value": "", "position": "-993.00;1411.00", "size": "284;24", "children": [{"name": "", "role": "AXStaticText", "description": "", "role_description": "text", "value": "Media", "position": "-978.00;1414.00", "size": "39;17", "children": []}]}, {"name": "", "role": "AXGroup", "description": "", "role_description": "group", "value": "", "position": "-993.00;1434.00", "size": "284;51", "children": [{"name": "", "role": "AXStaticText", "description": "", "role_description": "text", "value": "Image", "position": "-944.00;1441.00", "size": "40;17", "children": []}, {"name": "", "role": "AXGroup", "description": "", "role_description": "group", "value": "", "position": "-944.00;1456.00", "size": "220;20", "children": [{"name": "", "role": "AXStaticText", "description": "", "role_description": "text", "value": "![](Insert a image)", "position": "-944.00;1460.00", "size": "108;16", "children": []}]}]}, {"name": "", "role": "AXGroup", "description": "", "role_description": "group", "value": "", "position": "-993.00;1484.00", "size": "284;50", "children": [{"name": "", "role": "AXStaticText", "description": "", "role_description": "text", "value": "File", "position": "-944.00;1491.00", "size": "23;17", "children": []}, {"name": "", "role": "AXGroup", "description": "", "role_description": "group", "value": "", "position": "-944.00;1506.00", "size": "220;20", "children": [{"name": "", "role": "AXStaticText", "description": "", "role_description": "text", "value": "![](Insert a file)", "position": "-944.00;1510.00", "size": "90;16", "children": []}]}]}, {"name": "", "role": "AXGroup", "description": "", "role_description": "group", "value": "", "position": "-993.00;1541.00", "size": "284;1", "children": [{"name": "", "role": "AXSplitter", "description": "", "role_description": "separator", "value": "", "position": "-993.00;1541.00", "size": "284;1", "children": []}]}, {"name": "", "role": "AXGroup", "description": "", "role_description": "group", "value": "", "position": "-993.00;1549.00", "size": "284;24", "children": [{"name": "", "role": "AXStaticText", "description": "", "role_description": "text", "value": "Advanced", "position": "-978.00;1552.00", "size": "62;17", "children": []}]}, {"name": "", "role": "AXGroup", "description": "", "role_description": "group", "value": "", "position": "-993.00;1572.00", "size": "284;50", "children": [{"name": "", "role": "AXStaticText", "description": "", "role_description": "text", "value": "Code", "position": "-944.00;1575.00", "size": "35;17", "children": []}, {"name": "", "role": "AXStaticText", "description": "", "role_description": "text", "value": "PRO", "position": "-760.00;1579.00", "size": "28;17", "children": []}, {"name": "", "role": "AXGroup", "description": "", "role_description": "group", "value": "", "position": "-944.00;1598.00", "size": "220;20", "children": [{"name": "", "role": "AXStaticText", "description": "", "role_description": "text", "value": "```Capture a code snippet```", "position": "-944.00;1602.00", "size": "175;16", "children": []}]}]}]}]}]}]}]}]}, {"name": null, "role": "AXButton", "description": null, "role_description": "close button", "value": null, "position": "7.00;6.00", "size": "14;16", "children": []}, {"name": null, "role": "AXButton", "description": null, "role_description": "full screen button", "value": null, "position": "47.00;6.00", "size": "14;16", "children": [{"name": null, "role": "AXGroup", "description": null, "role_description": "group", "value": null, "position": "47.00;6.00", "size": "14;16", "children": [{"name": null, "role": "AXGroup", "description": null, "role_description": "group", "value": null, "position": "47.00;6.00", "size": "14;16", "children": []}]}]}, {"name": null, "role": "AXButton", "description": null, "role_description": "minimize button", "value": null, "position": "27.00;6.00", "size": "14;16", "children": []}, {"name": null, "role": "AXStaticText", "description": null, "role_description": "text", "value": "Anki Note", "position": "617.00;5.00", "size": "68;16", "children": []}]}